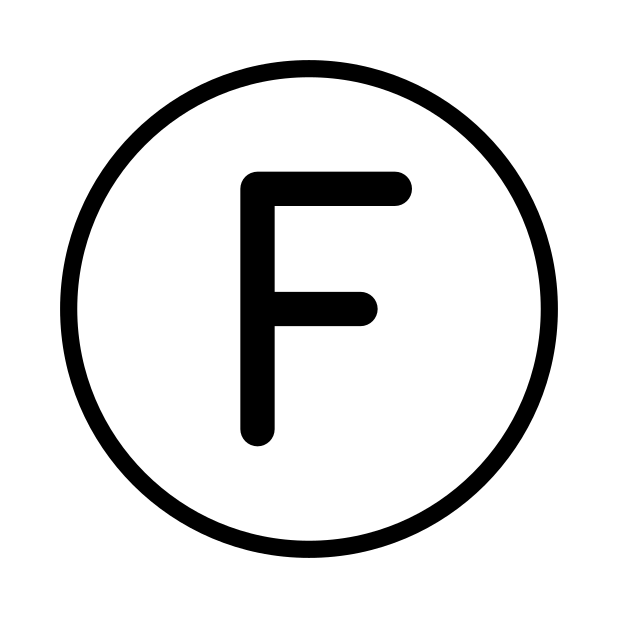
Emoji: 🇫
Name: regional indicator symbol letter f
Unicode: 0x1f1eb